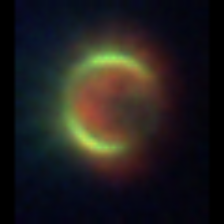
Taxon: NanoPlankton
Group: Other